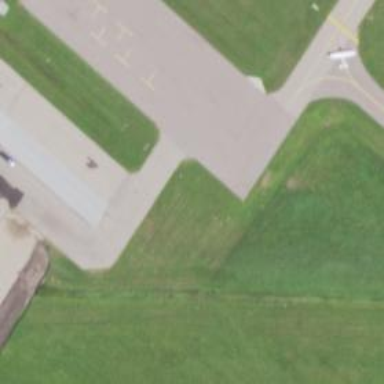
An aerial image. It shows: Asphalt taxiway at the airport.